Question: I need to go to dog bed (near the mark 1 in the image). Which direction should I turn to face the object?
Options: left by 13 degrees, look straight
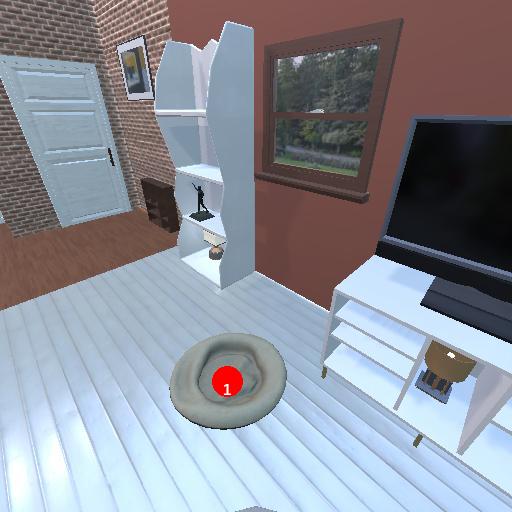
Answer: left by 13 degrees